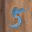
Label: 5